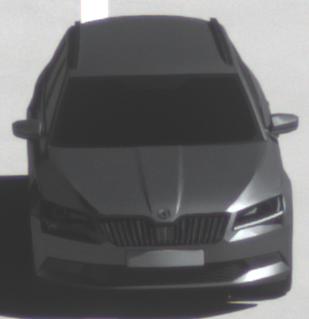
Make: Skoda
Model: Superb Combi 1.4 TSI
Detailed model: Superb (III) Combi
Model produced from: 2015/09
Model produced until: 2018/06
Doors: 5
Color: gray
Road condition: dry road
Daytime: midday
Contrast: high contrast